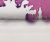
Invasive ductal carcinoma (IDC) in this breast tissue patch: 0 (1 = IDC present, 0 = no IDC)